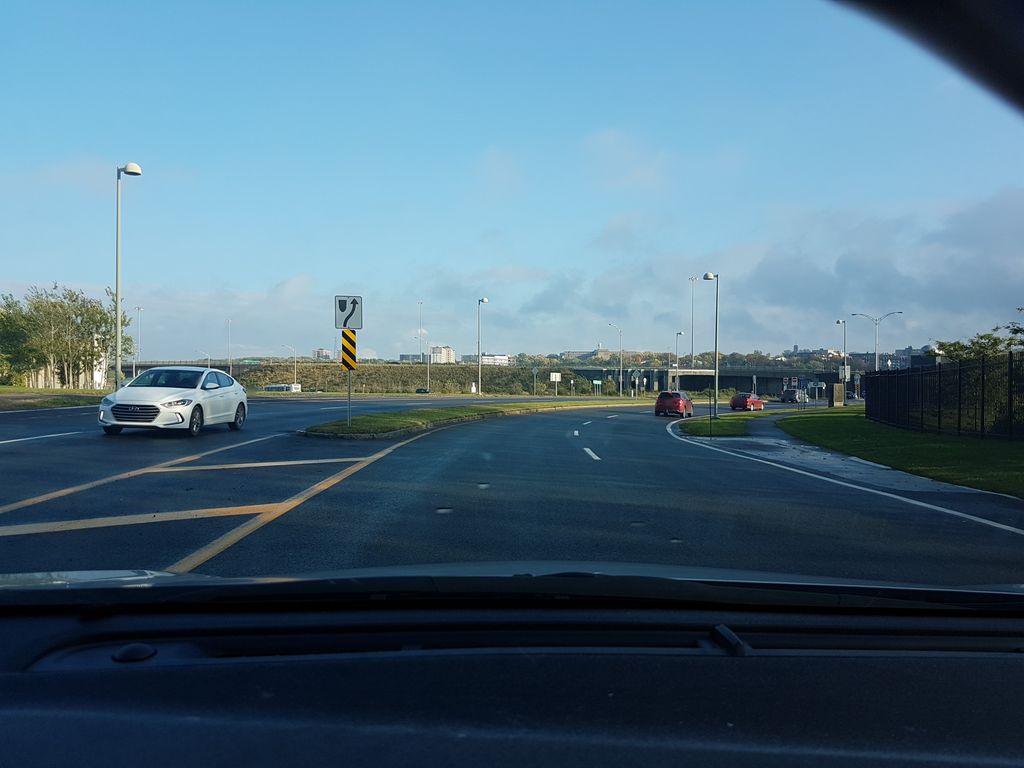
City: quebec_city